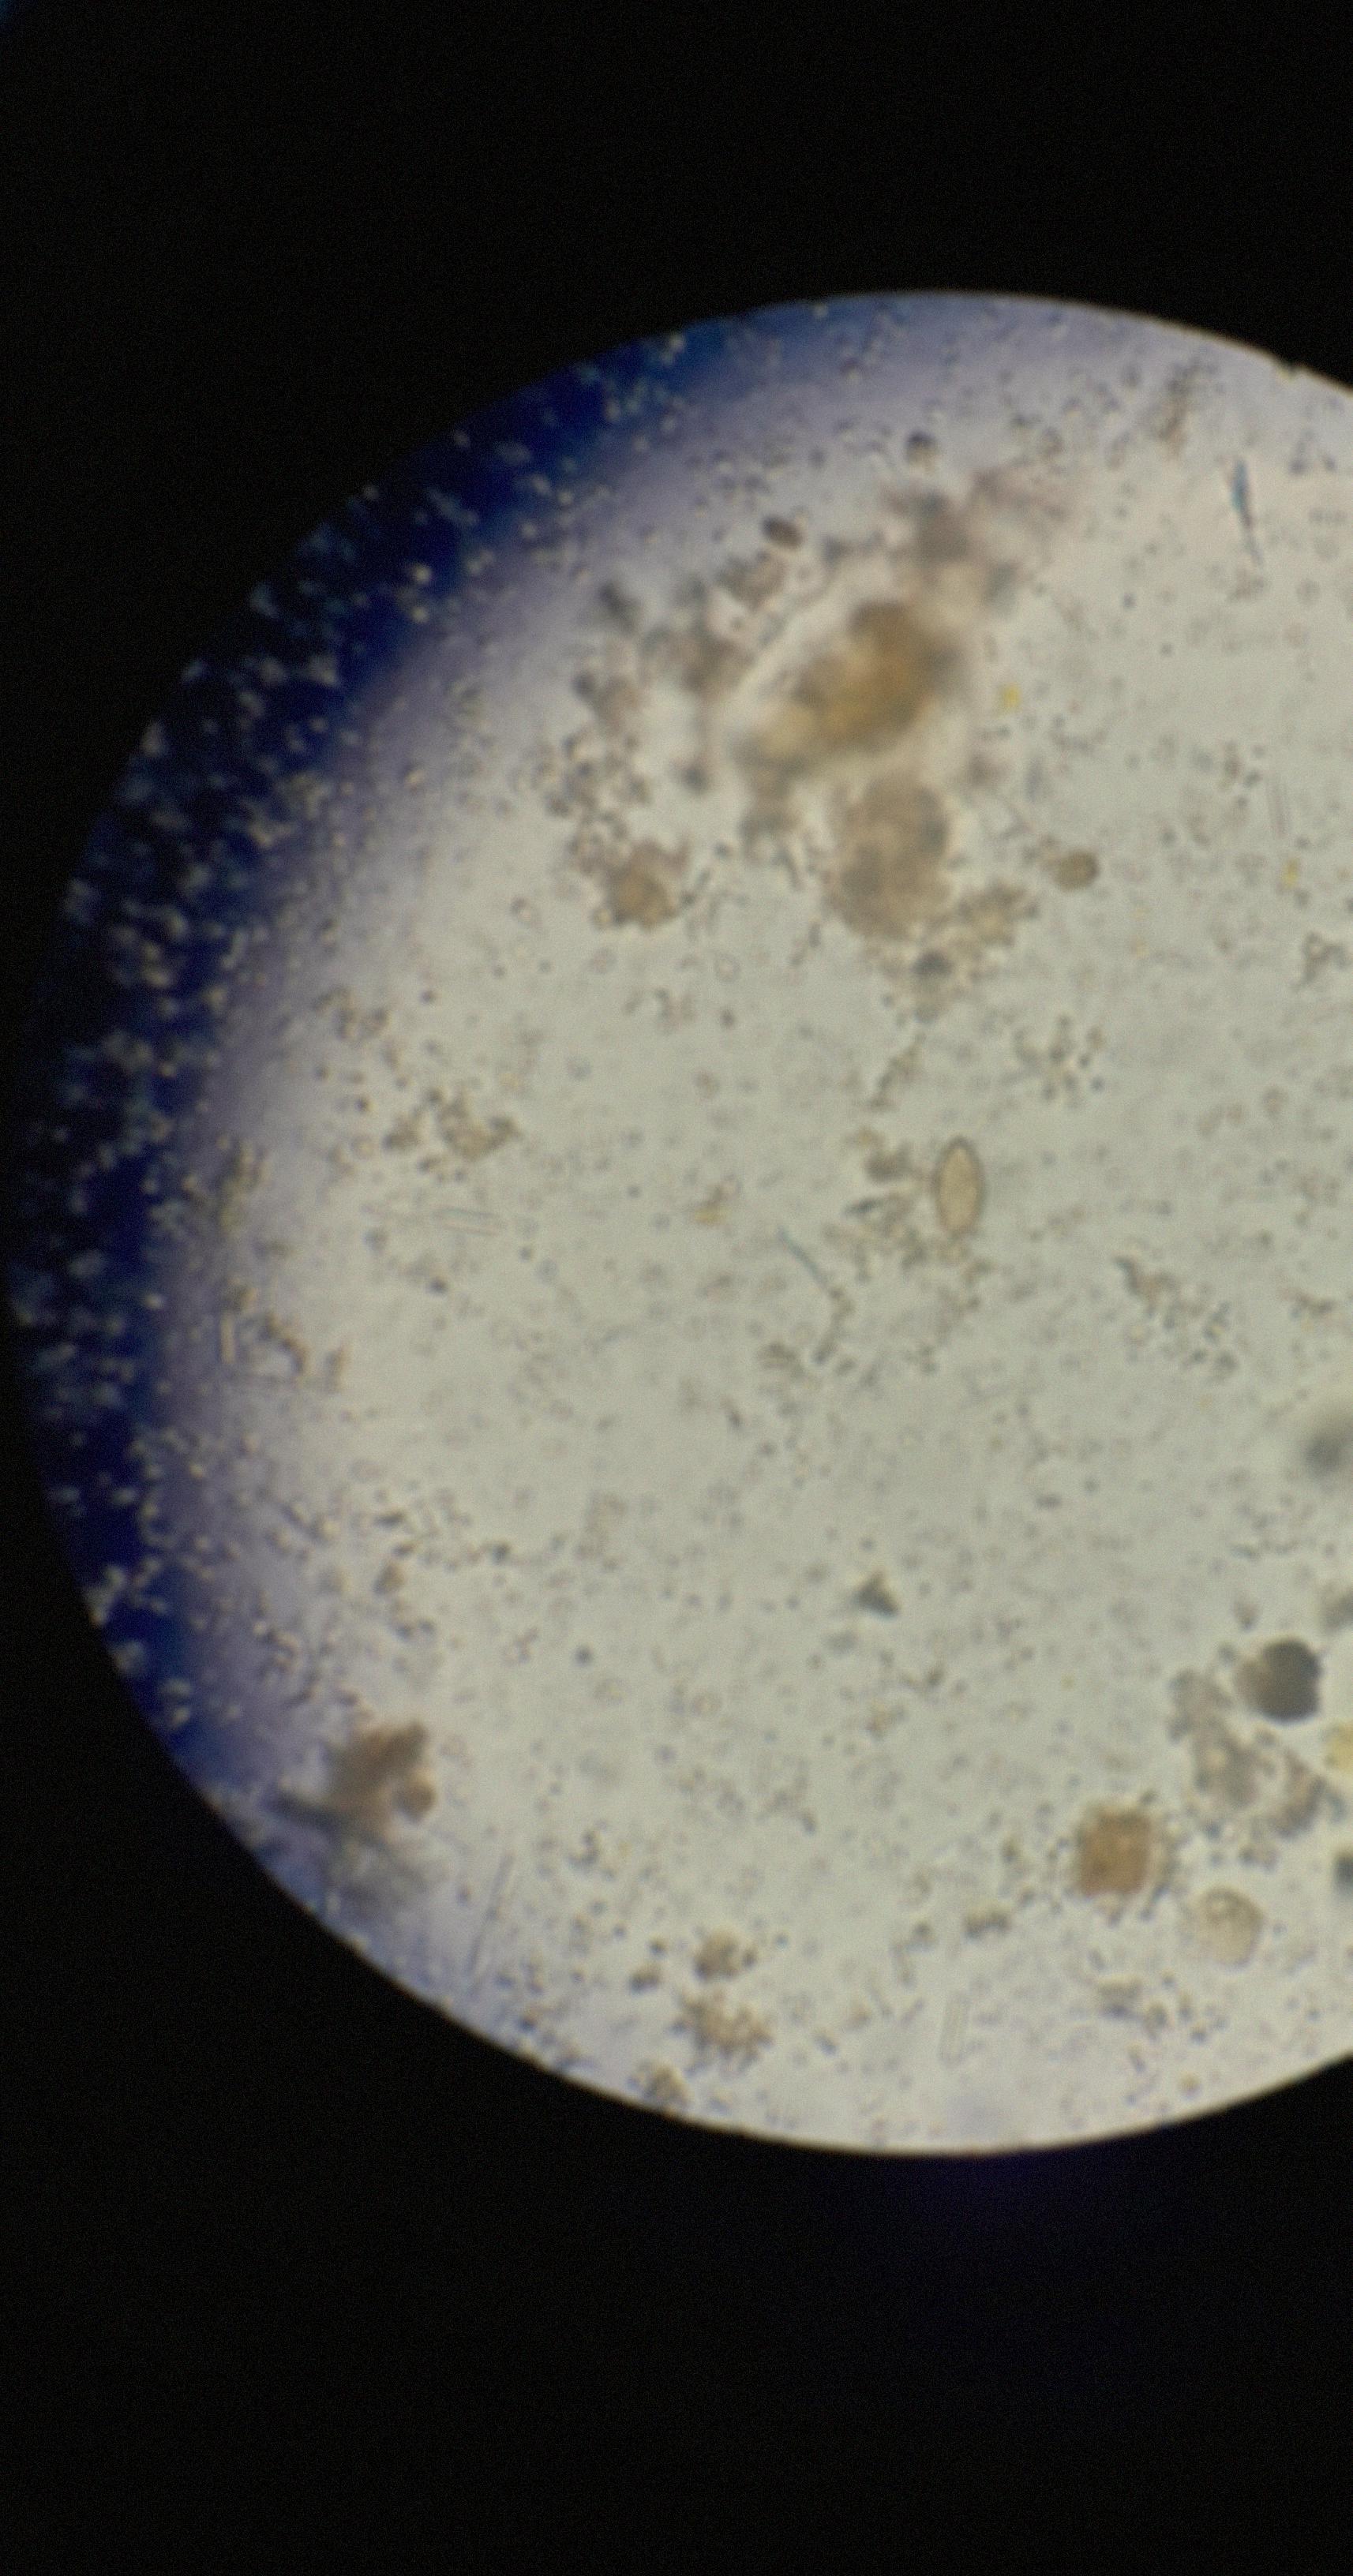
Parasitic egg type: Opisthorchis viverrine